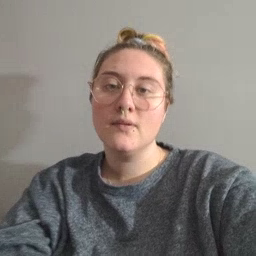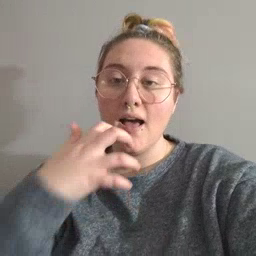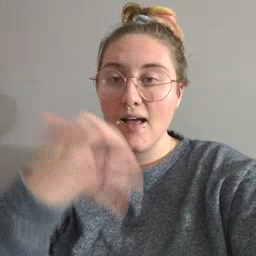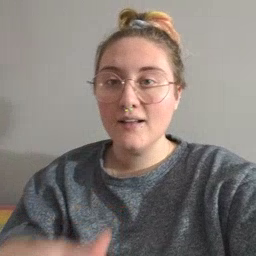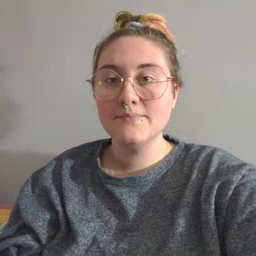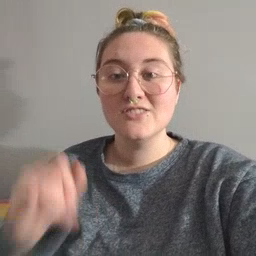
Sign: hot